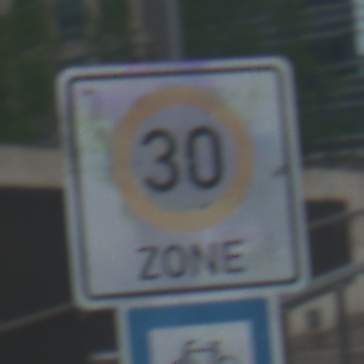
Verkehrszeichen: BeginnZone30
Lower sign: SackgasseRadverkehrDurchlaessig
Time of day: MorningAfternoon
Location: Outdoor (Urban)
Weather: PartlyCloudy
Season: NotSpecified
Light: Natural